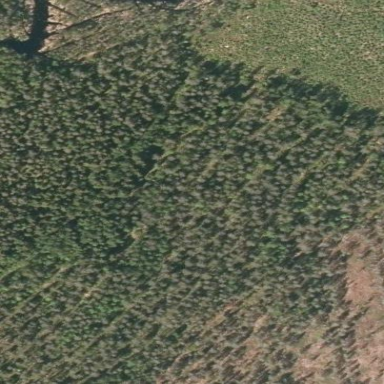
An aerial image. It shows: Woodland consisting mainly of needle-leaved trees.